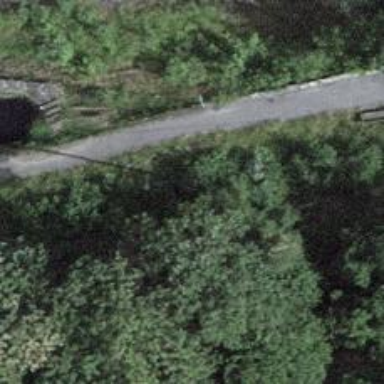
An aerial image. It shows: Canal culvert running through tunnel.